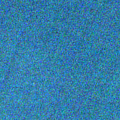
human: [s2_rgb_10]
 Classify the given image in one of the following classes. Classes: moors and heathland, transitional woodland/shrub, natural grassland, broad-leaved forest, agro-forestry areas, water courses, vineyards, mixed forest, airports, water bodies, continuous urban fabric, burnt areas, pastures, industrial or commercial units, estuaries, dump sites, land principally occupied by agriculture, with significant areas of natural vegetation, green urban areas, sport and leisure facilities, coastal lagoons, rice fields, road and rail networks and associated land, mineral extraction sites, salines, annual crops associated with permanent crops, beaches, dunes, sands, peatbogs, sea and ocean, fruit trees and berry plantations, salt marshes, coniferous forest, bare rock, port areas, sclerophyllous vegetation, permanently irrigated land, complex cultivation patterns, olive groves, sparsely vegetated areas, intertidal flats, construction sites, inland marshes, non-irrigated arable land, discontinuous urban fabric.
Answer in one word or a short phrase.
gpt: sea and ocean